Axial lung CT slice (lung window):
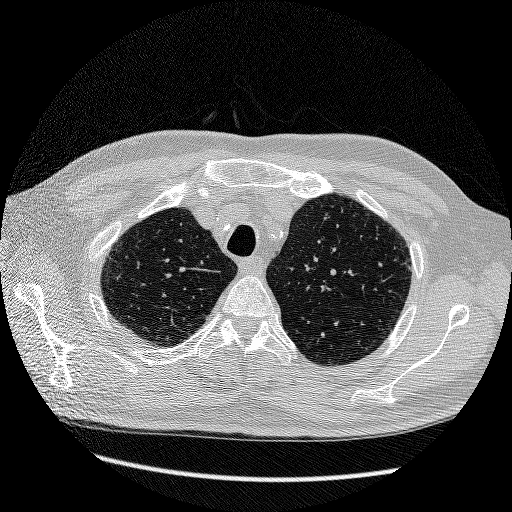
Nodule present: no